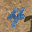
Label: 4